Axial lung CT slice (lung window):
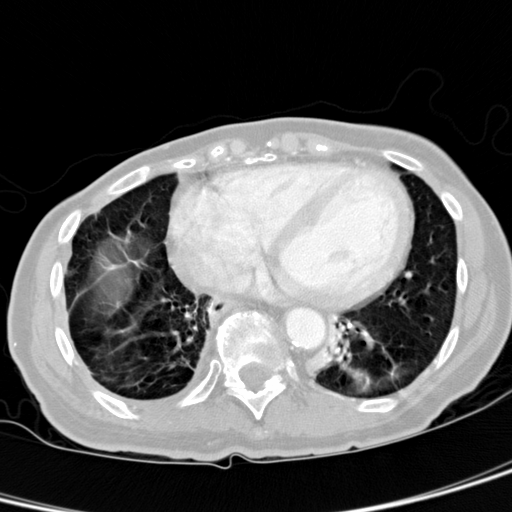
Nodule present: no